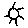
Label: sun